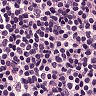
Metastatic tissue present: no